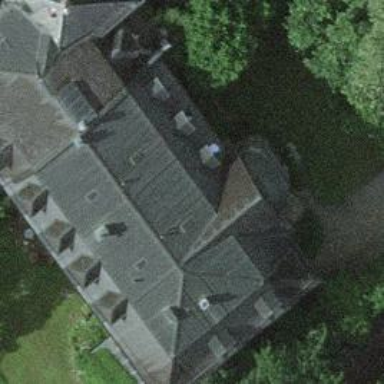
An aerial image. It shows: Hipped roof on residential building.